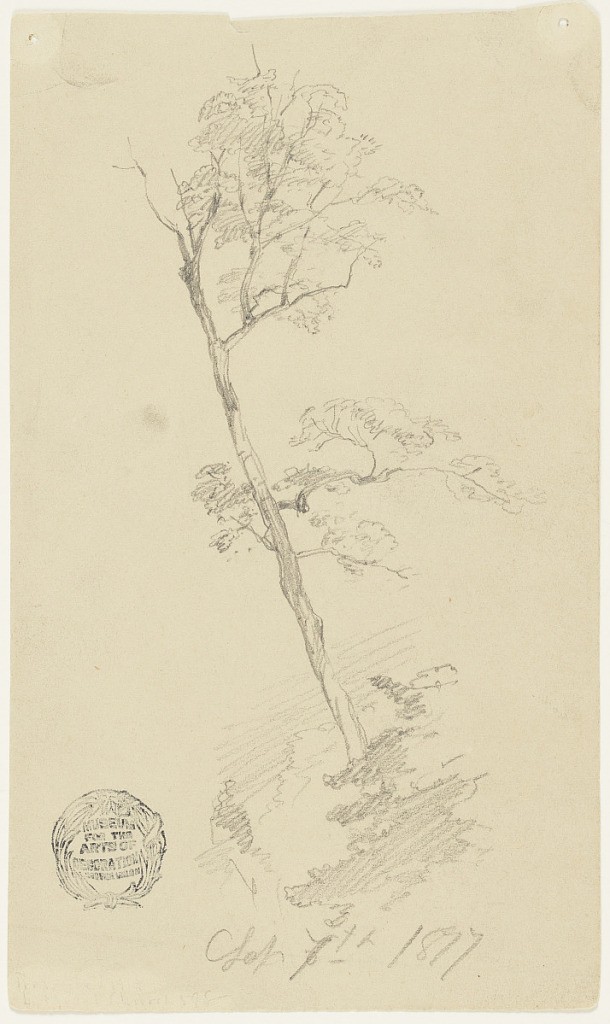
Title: Tree at Lake Millinocket, Maine
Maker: Frederic Edwin Church, American, 1826–1900
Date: September 7, 1877
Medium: Graphite on tan wove paper
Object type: Drawing
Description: Landscape and botanical sketch of a lone deciduous tree in the woods at or near Lake Millinocket, Maine. Shown at center, the tree grows diagonally toward the upper left corner, roughly along the leaf's central vertical axis. The tree has a long, slender trunk and a relatively thin canopy of leaves as it climbs out of other treetops and vegetation visible in the lower right corner.